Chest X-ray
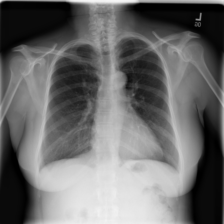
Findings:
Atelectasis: negative
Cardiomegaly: negative
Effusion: negative
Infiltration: negative
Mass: negative
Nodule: negative
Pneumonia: negative
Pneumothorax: negative
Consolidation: negative
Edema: negative
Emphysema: negative
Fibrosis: negative
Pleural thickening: negative
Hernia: negative